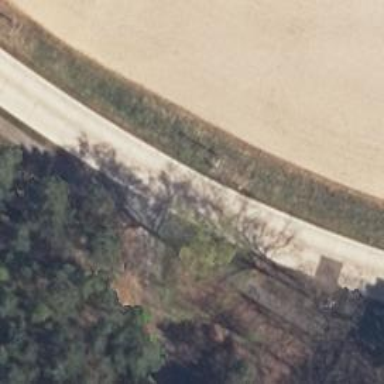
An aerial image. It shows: Paved path.